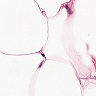
Metastatic tissue present: no